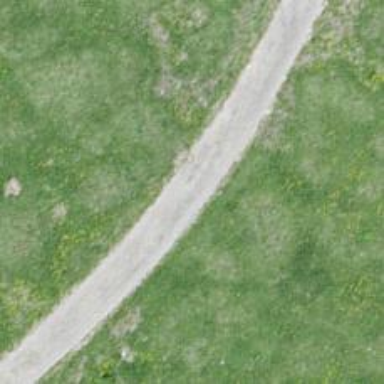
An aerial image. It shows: Paved track with Grade 1 surface.